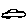
Label: car